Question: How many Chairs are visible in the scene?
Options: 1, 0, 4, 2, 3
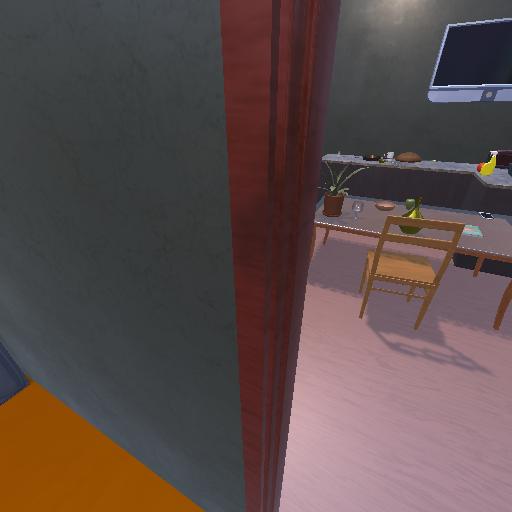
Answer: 1